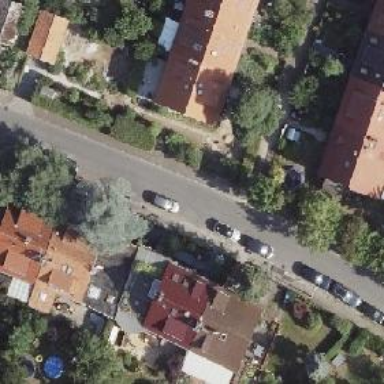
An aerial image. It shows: Residential road with asphalt surface and sidewalks on both sides.